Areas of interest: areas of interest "Airport"
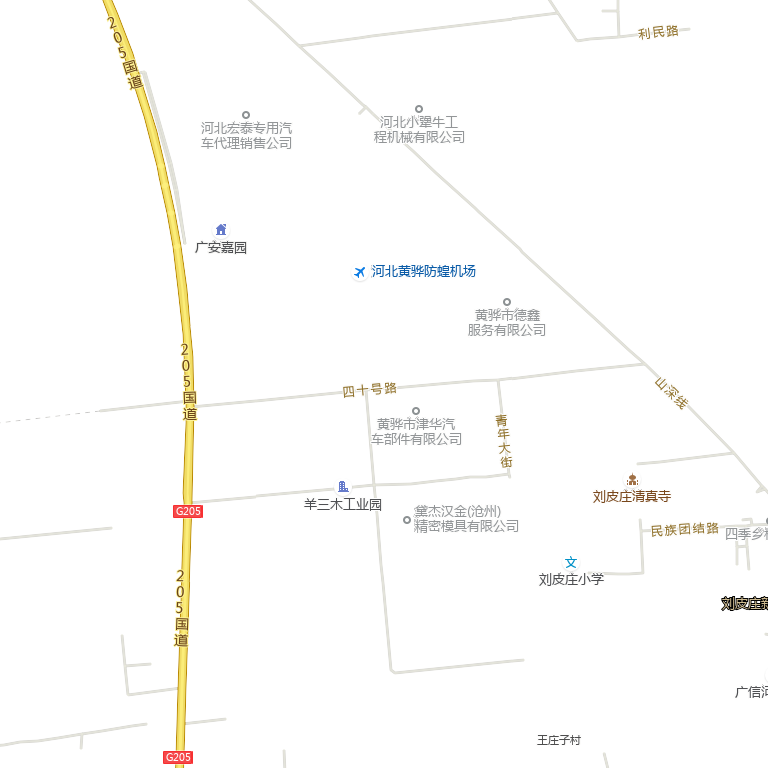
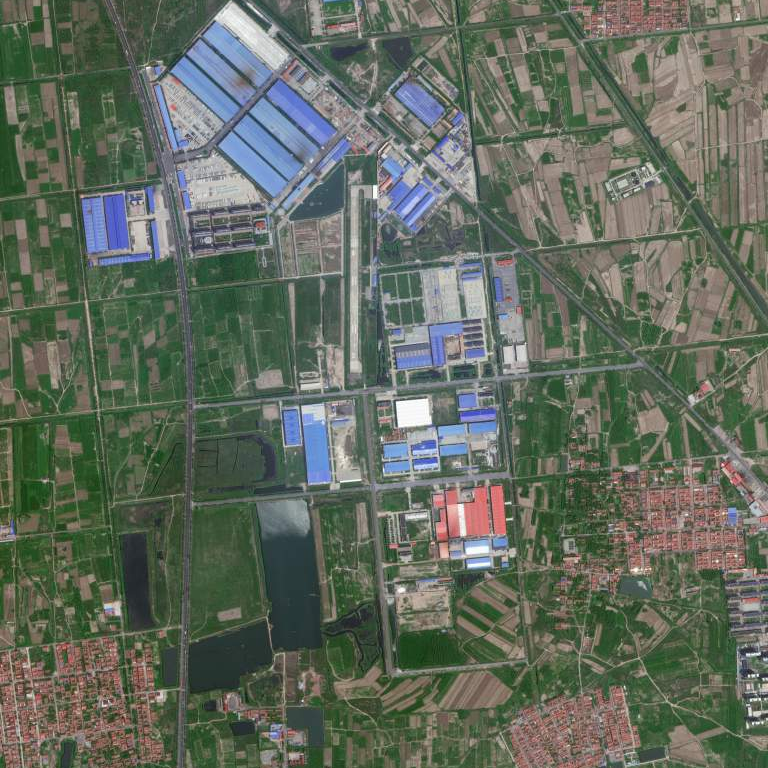